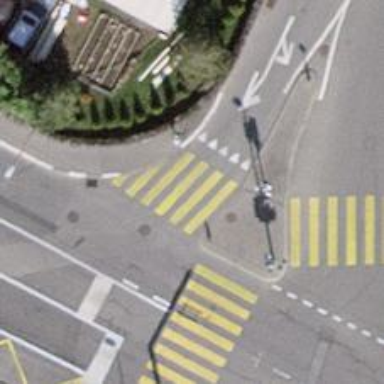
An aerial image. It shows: Road crossing with traffic signals.